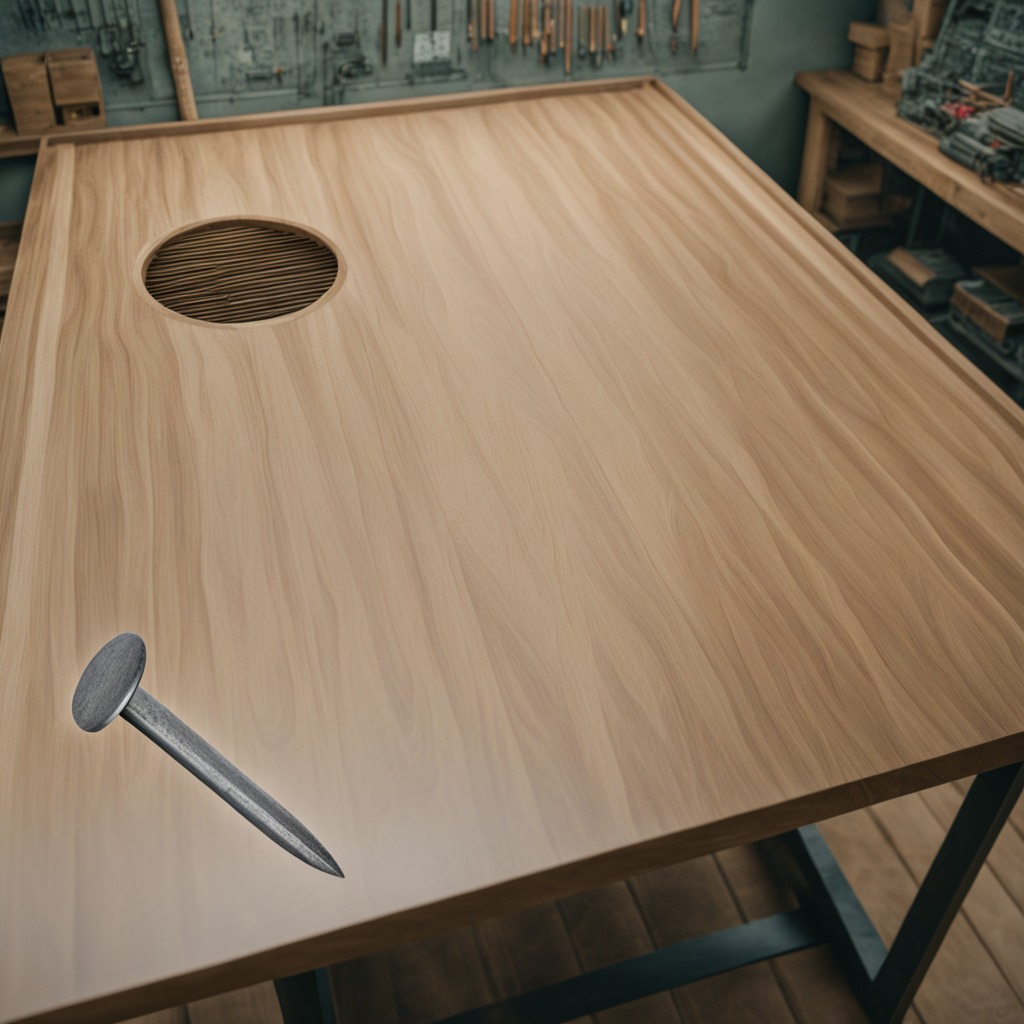
A nail lying on a workbench inside a coastal fishing gear workshop.